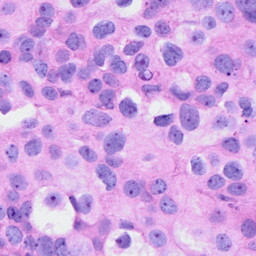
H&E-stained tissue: Breast